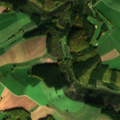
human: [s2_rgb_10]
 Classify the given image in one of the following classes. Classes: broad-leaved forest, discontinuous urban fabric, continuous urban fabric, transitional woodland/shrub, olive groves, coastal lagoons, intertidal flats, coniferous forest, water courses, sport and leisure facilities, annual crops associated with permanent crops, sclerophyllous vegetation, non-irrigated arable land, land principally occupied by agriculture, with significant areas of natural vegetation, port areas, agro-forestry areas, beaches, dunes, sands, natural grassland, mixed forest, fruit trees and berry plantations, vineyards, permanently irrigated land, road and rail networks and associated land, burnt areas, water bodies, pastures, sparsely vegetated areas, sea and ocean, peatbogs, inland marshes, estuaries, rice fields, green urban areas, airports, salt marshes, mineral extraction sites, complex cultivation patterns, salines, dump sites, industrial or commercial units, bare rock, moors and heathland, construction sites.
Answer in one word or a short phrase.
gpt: sport and leisure facilities, pastures, complex cultivation patterns, mixed forest